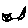
Label: cat